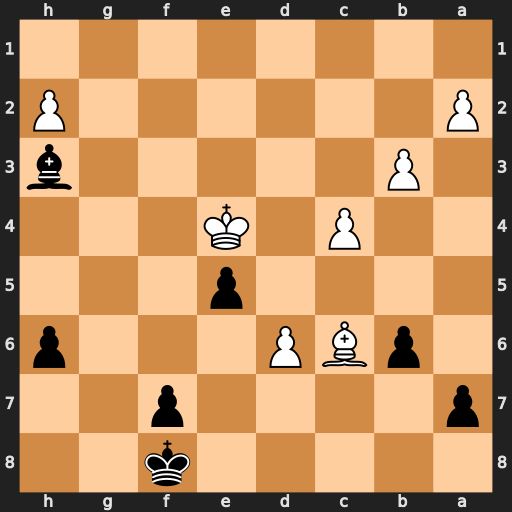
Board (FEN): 5k2/p4p2/1pBP3p/4p3/2P1K3/1P5b/P6P/8
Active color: b
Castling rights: -
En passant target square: -
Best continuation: Bg2+ Kxe5 Bxc6